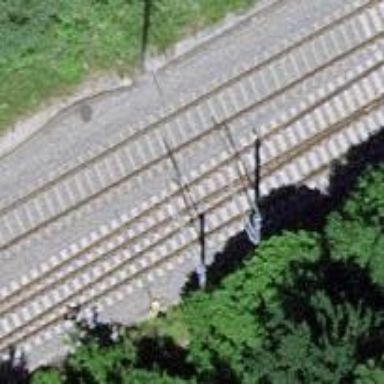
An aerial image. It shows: Single railway track with electrification through contact line.